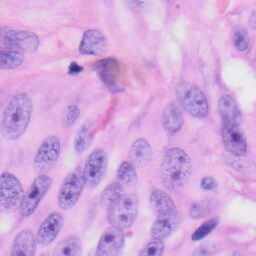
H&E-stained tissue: Skin